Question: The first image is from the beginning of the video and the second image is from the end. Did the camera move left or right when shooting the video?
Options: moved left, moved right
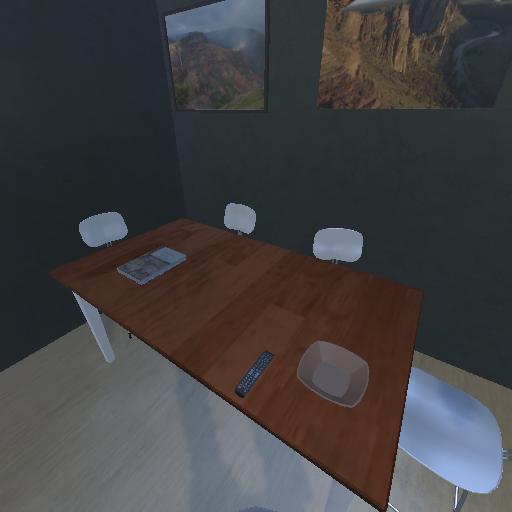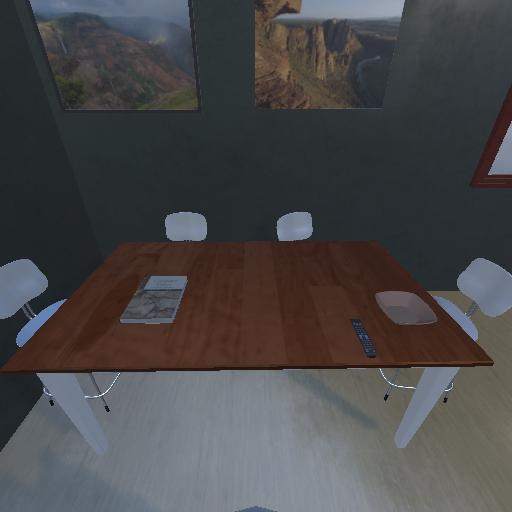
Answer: moved left